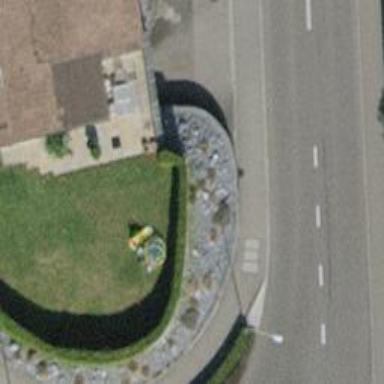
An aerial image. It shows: Asphalt sidewalk.